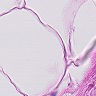
Metastatic tissue present: no